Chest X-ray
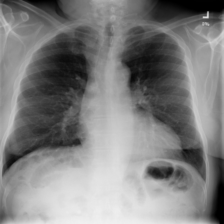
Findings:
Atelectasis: negative
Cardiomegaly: negative
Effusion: negative
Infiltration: negative
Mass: negative
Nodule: negative
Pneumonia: negative
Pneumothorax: negative
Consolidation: negative
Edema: negative
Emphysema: negative
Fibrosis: negative
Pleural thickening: negative
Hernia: negative